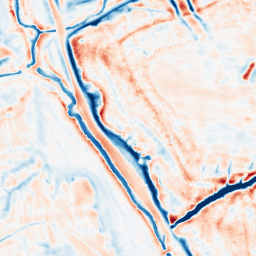
Category: edge_preserving
Decomposition family: bilateral
Decomposition parameters: d: 21
sigma_color: 50
sigma_space: 150
Upsampling method: linear_exact
Upsampling parameters: scale: 8
Upsampling scale: 8